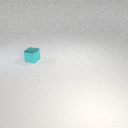
small cyan metal cube